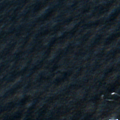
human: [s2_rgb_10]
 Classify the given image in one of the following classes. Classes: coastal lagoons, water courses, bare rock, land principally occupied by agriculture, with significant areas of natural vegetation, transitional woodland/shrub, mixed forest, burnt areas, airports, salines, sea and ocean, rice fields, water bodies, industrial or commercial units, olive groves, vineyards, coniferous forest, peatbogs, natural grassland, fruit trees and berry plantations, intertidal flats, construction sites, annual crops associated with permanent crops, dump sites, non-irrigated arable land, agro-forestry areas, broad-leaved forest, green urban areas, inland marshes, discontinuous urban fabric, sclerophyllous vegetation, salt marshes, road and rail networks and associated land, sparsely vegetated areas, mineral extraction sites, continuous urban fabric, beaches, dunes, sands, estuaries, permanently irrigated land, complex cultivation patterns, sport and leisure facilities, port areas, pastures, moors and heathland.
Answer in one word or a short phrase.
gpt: sea and ocean